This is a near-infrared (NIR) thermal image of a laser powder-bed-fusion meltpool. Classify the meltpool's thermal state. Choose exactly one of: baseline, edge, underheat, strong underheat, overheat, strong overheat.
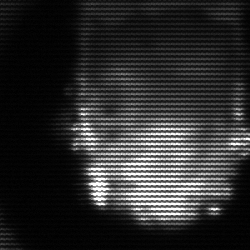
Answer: baseline